Current action and preconditions to check: path_clear

Your task: For each precondition in the list above, predict whether it will hold at this action.

Consider the current scene as observed from the mobile robot's camera, and analyze the predicted future states of all dynamic agents (e.g., people, animals, vehicles, or any moving entities) within the NEXT SECOND.

IMPORTANT: Only answer "very likely" if you are absolutely certain—based on strong, clear evidence—that a dynamic agent will violate the precondition in the predicted future state. Do NOT answer "very likely" for unlikely, ambiguous, or low-probability risks.

Ask yourself for each precondition: Is there a high probability, with clear and convincing evidence, that the predicted future states of any dynamic agent will interfere with the predicted future state of the currently executing action within the NEXT SECOND, causing that precondition to fail?

Assess the risk level based on these predictions. Use "likely" or "very likely" if motions create a clear risk of interference.

Use "neutral" or "improbable" if agents are nearby but their predicted paths are clearly diverging or non-conflicting.

Failure Risk Categories: "very improbable", "improbable", "neutral", "likely", "very likely"

Answer Format: Output ONLY the probability_of_failure value from these categories: "very improbable", "improbable", "neutral", "likely", "very likely"

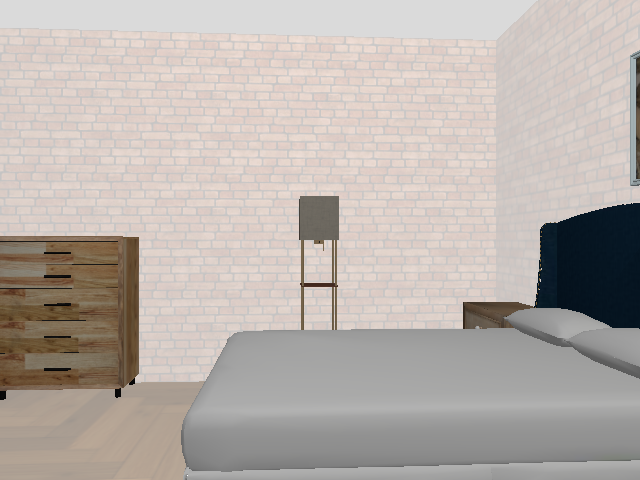

Answer: very improbable